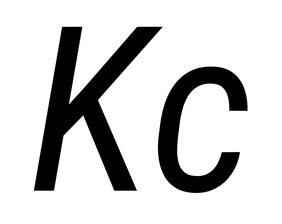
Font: Roboto-Italic_Condensed_Italic